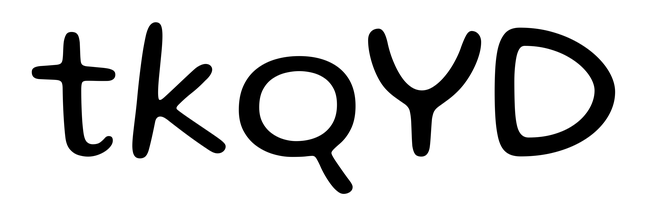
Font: Gluten_Light